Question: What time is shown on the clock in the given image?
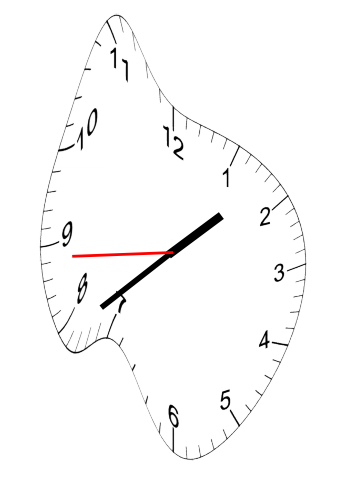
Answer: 01:38:44